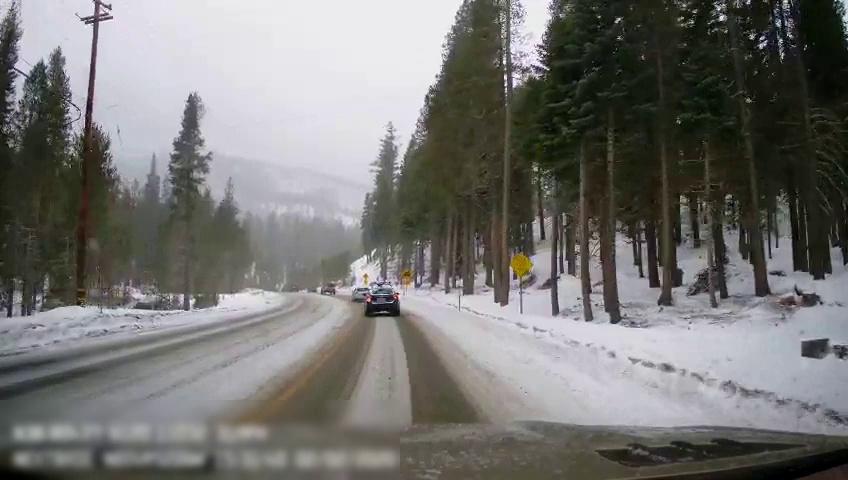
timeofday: Day
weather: Snowy
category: Drivable Space
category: Vehicles | SUV
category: Vehicles | Car
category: Vehicles | SUV
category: Traffic | Signs
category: Traffic | Signs